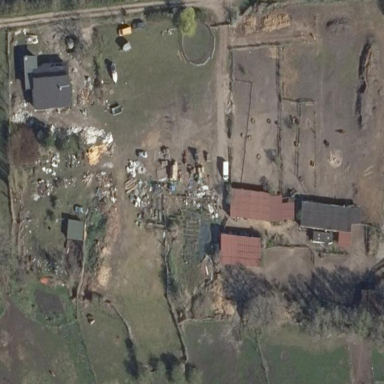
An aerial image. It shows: Farmyard area.